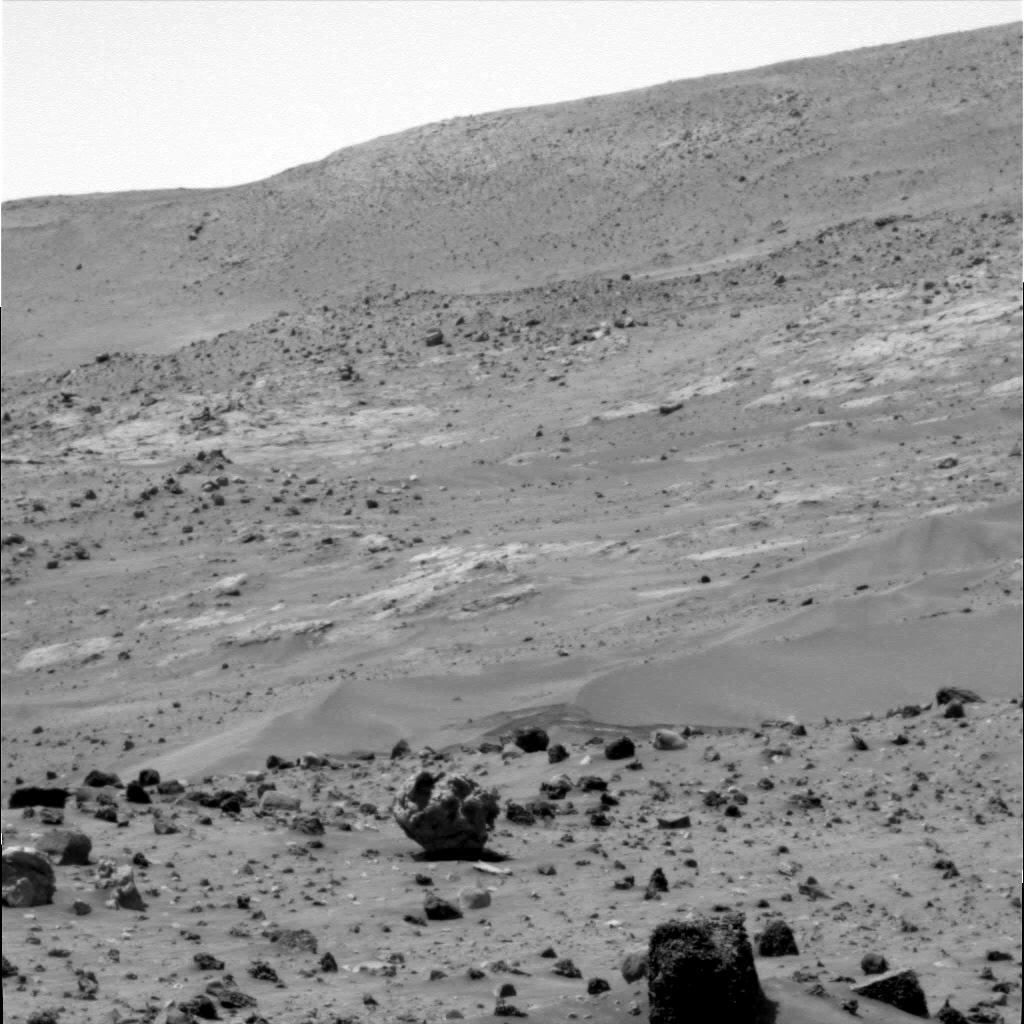
Terrain classes present: Bedrock, Gravel / Sand / Soil, Rock, Shadow, Sky / Distant Mountains